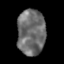
Tissue: lung
Cell type: Others
Senescence score: 0.1878
Nuclear area (px): 1247
Mean DAPI intensity: 110.567